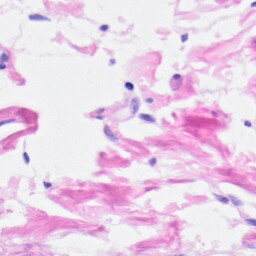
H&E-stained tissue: Heart